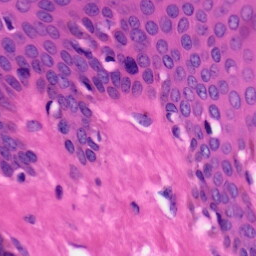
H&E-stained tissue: Skin